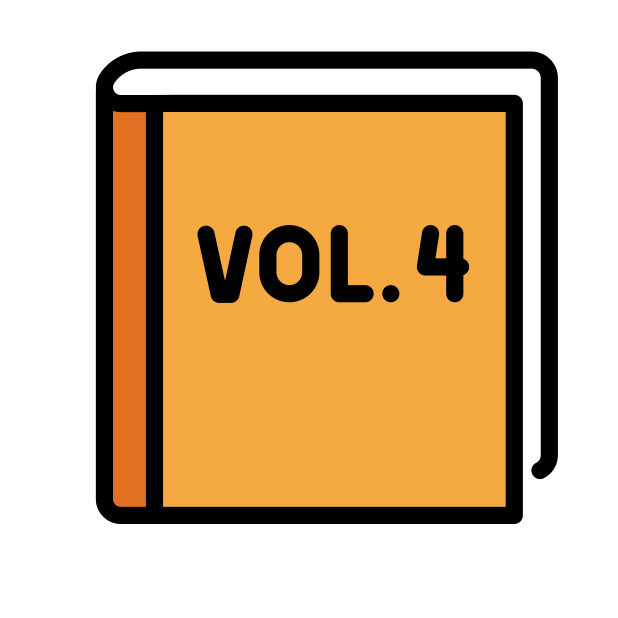
orange book